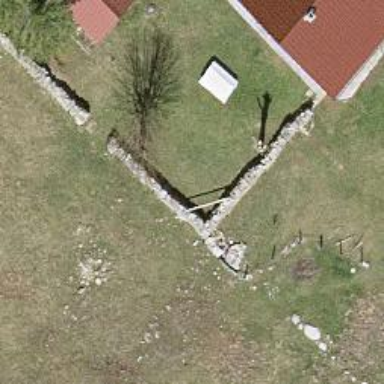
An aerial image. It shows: Wall is shown in the image.